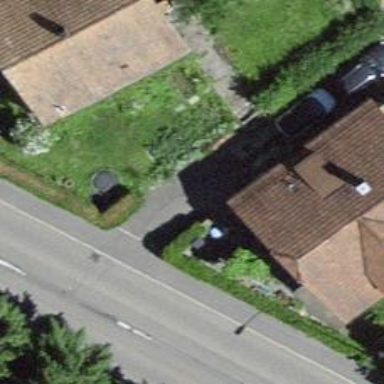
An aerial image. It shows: Hedge acting as barrier.